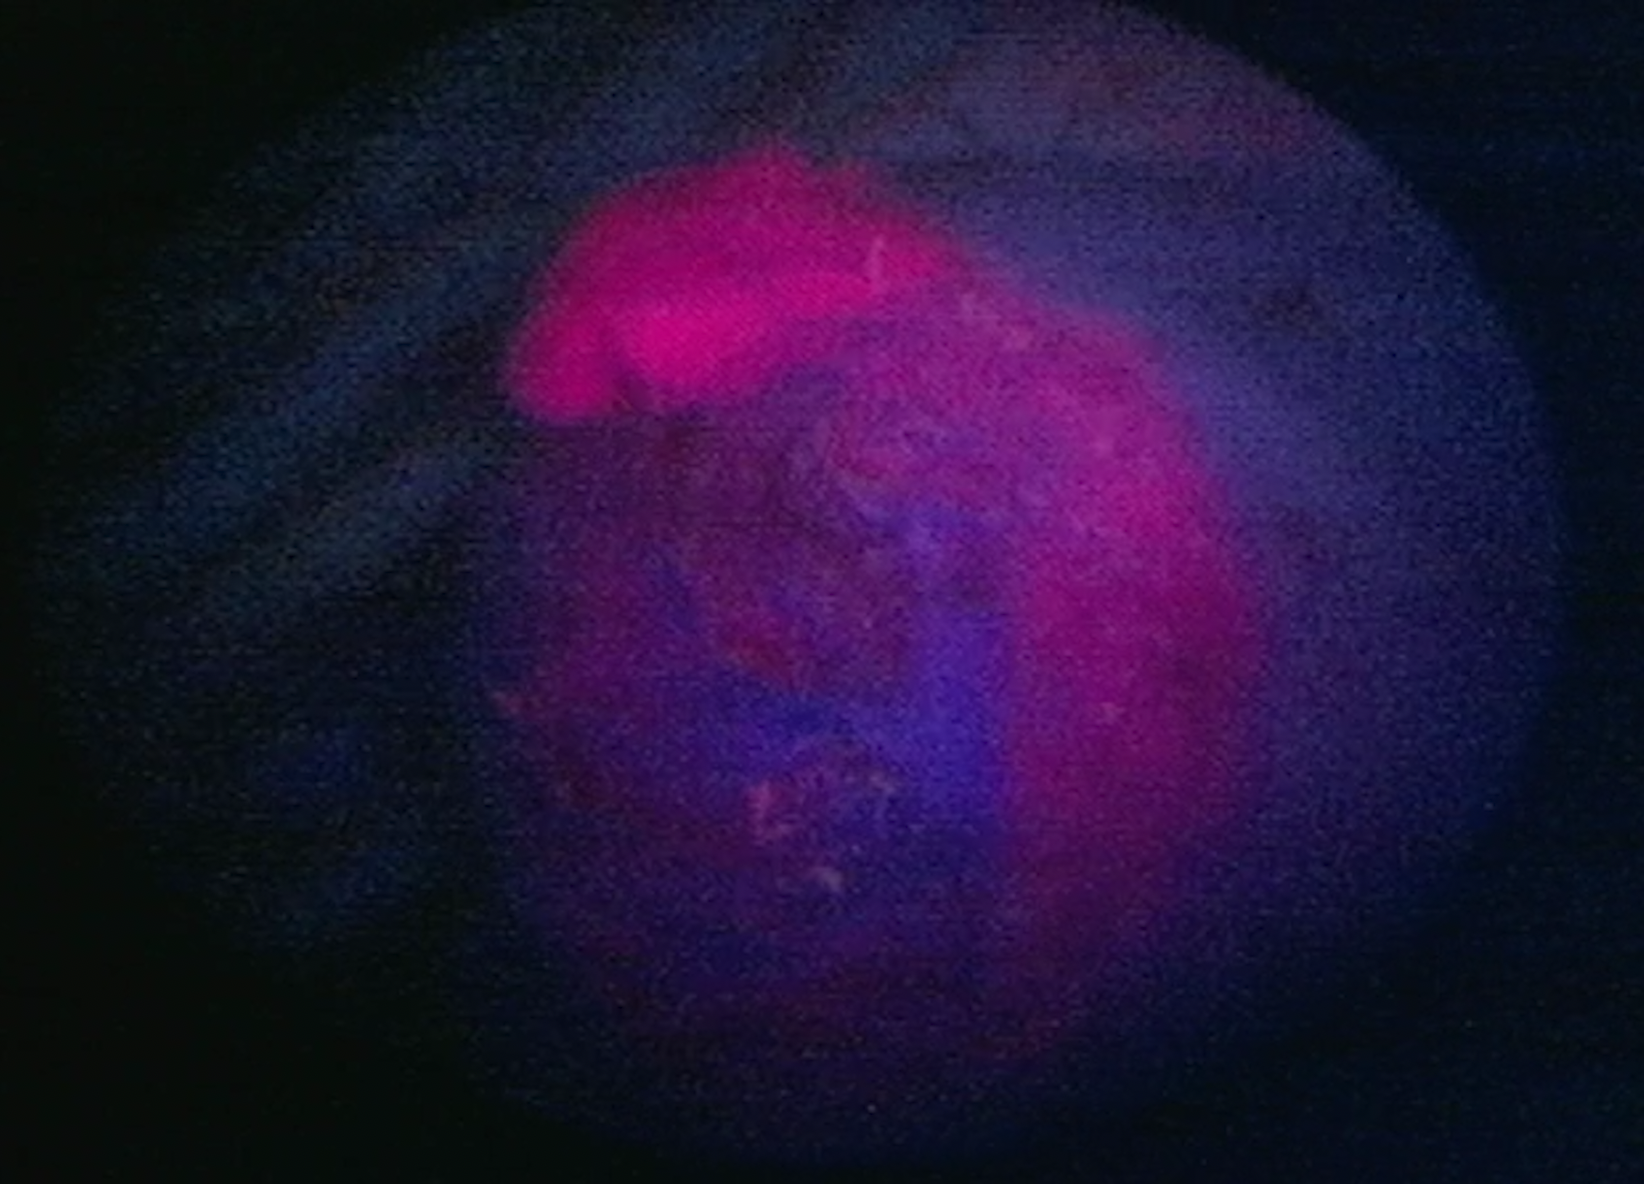
Modality: BLC
Class: Malignant
Subclass: HighGradePapillary
Lesion: L1
Stage: T2
Morphology: Papillary
Bladder cancer association: Yes